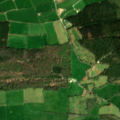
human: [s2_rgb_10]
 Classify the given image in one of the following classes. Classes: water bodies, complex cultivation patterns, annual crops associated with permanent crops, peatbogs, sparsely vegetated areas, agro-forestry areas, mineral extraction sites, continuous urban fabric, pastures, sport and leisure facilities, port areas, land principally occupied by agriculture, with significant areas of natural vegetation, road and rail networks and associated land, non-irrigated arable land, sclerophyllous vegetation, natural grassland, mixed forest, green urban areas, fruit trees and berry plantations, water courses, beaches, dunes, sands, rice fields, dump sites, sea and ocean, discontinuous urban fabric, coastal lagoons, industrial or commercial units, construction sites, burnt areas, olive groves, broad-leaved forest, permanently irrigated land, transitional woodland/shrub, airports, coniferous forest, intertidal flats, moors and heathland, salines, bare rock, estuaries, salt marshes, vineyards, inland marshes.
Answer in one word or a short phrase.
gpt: pastures, complex cultivation patterns, coniferous forest, mixed forest